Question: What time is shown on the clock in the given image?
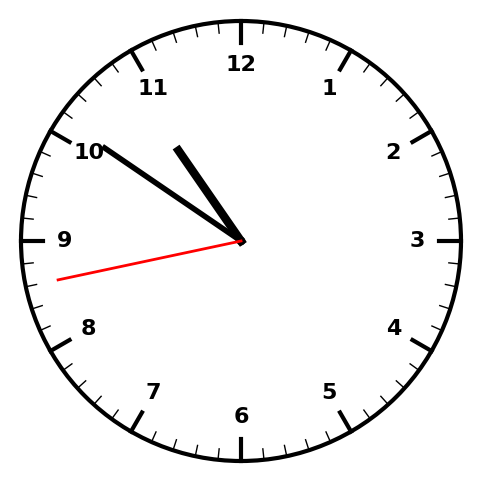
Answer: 10:50:43